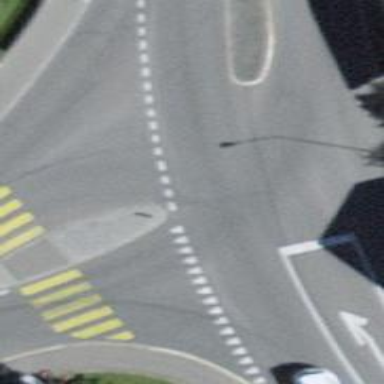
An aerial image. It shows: Road with "give way" sign.